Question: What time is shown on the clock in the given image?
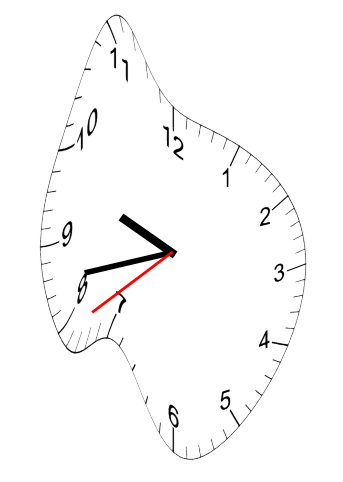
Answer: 09:42:39